Interaction volume radius: 10 \u00c5
Interaction volume height: 35 \u00c5
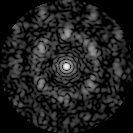
Disorder parameter: 0.6856